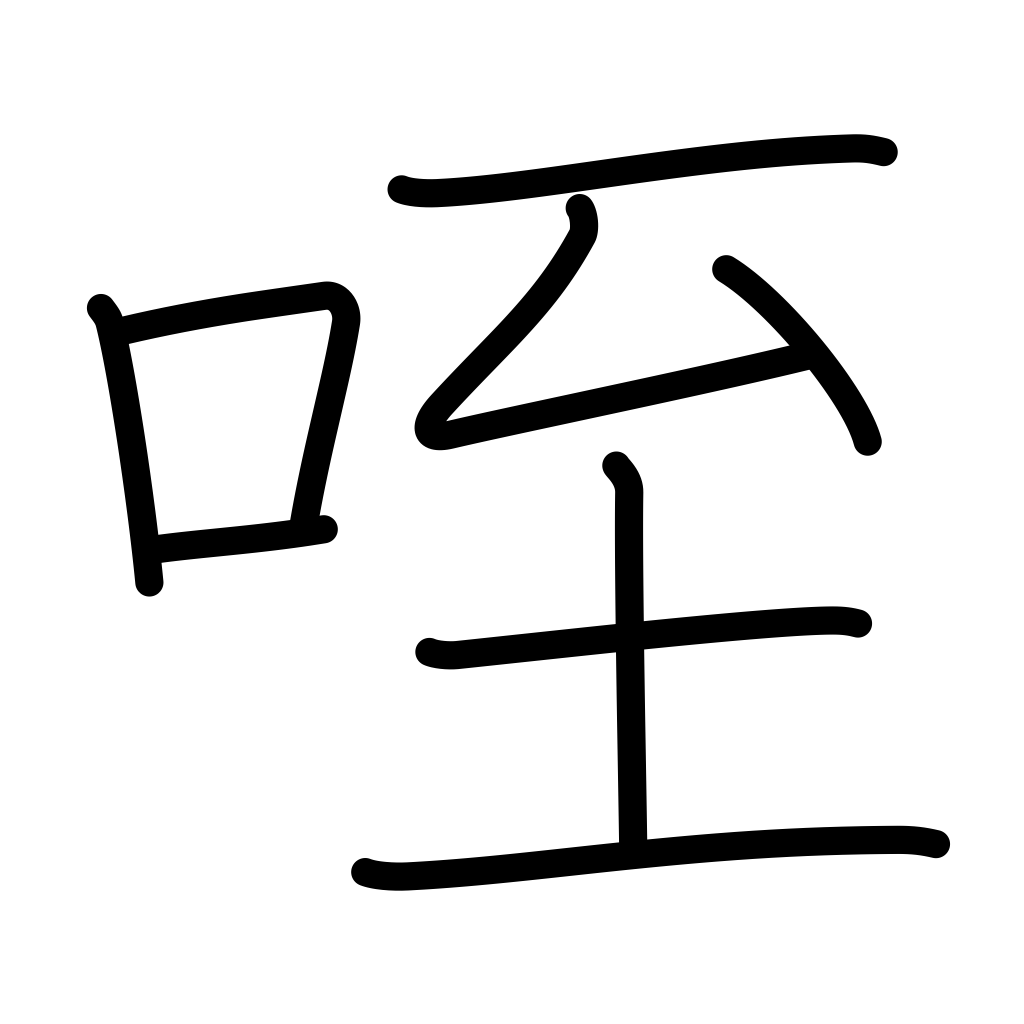
Meaning: laugh, chew, eat